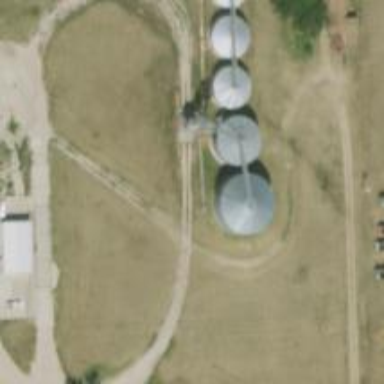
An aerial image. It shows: Silo.